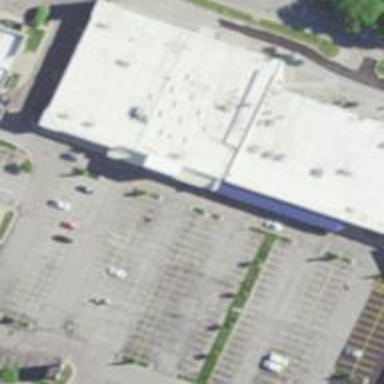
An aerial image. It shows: Retail building.